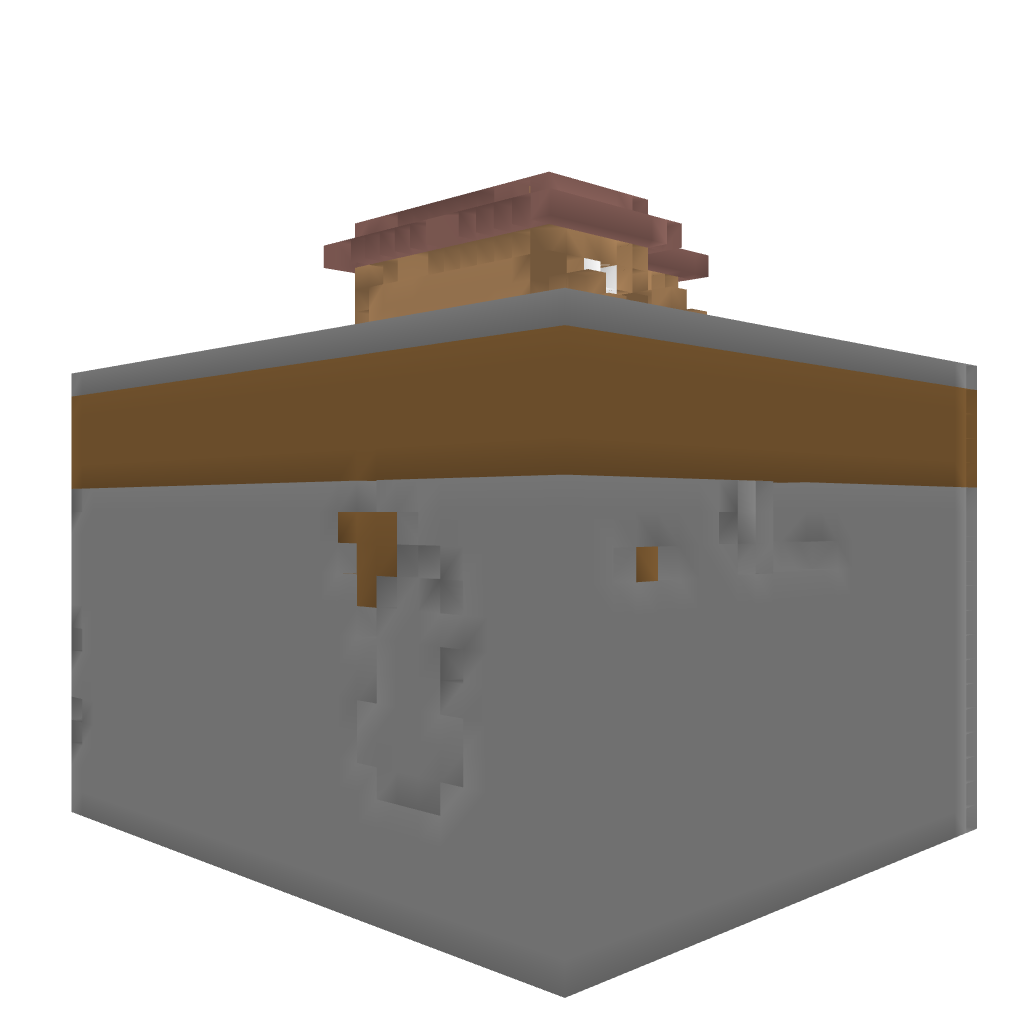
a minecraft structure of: Torture Chamber v1.0 bad low quality a lot of earth